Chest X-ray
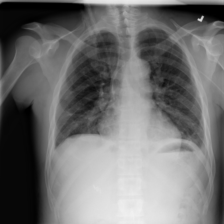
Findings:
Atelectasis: negative
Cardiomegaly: negative
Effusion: negative
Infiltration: positive
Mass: negative
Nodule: negative
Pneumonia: negative
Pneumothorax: negative
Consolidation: negative
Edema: negative
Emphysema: negative
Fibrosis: negative
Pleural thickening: negative
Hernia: negative